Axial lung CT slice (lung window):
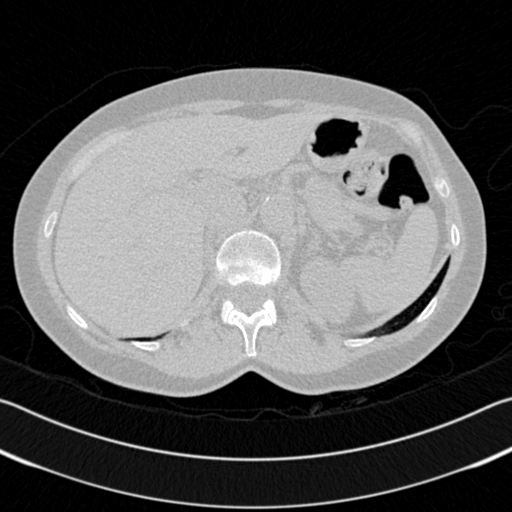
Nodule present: no